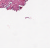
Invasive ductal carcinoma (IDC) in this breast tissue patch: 0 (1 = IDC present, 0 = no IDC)